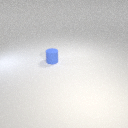
small blue rubber cylinder